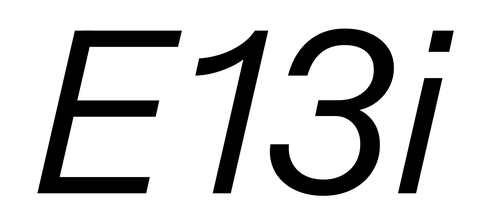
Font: InstrumentSans-Italic_Italic